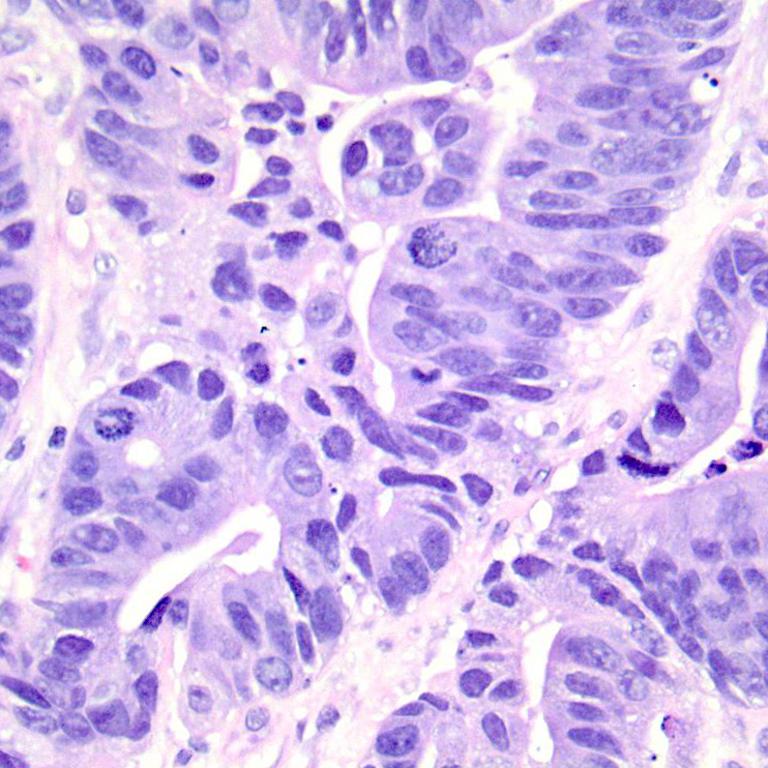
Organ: colon
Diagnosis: adenocarcinomas